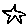
Label: star